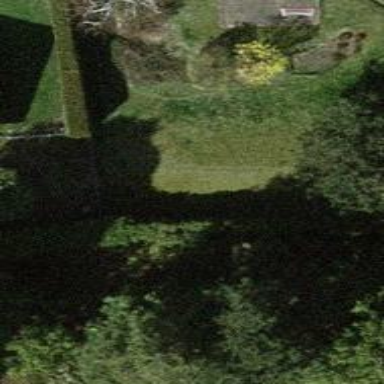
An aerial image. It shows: Hedge barrier.